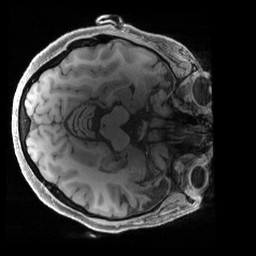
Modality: T1w
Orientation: axial
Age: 41
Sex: female
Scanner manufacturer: siemens
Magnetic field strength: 3 T
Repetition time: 2.4 s
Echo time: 0.00241 s